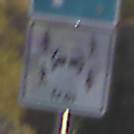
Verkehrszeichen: CarsharingfahrzeugeFrei
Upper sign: Parken
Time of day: SunriseSunset
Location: Outdoor (Nature)
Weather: PartlyCloudy
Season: NotSpecified
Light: Natural